Question: I am trying to make SVG responsive, so when window is re-sized, my svg will resize as well and fill parent div as it is when viewed first time.
Here is the fiddle - <URL>
'''
<div id="myConta">
<div id="myContaList"></div>
</div>
'''
'''
$(window).resize(OwResize);
function OwResize() {
$("#myConta").height(window.innerHeight - (window.innerHeight / 40));
}
var sideRectW = window.innerWidth / 20,
sideRectH = window.innerHeight / 20,
width = window.innerWidth - (window.innerWidth / 50),
height = window.innerHeight - (window.innerHeight / 40),
boxW = (width - sideRectW) / 4,
boxH = (height - sideRectH) / 4,
boxSize = boxW + boxH,
xPos1 = sideRectW,
xPos2 = boxW + sideRectW,
xPos3 = (boxW * 2) + sideRectW,
xPos4 = (boxW * 3) + sideRectW,
yPos1 = 0,
yPos2 = boxH,
yPos3 = boxH * 2,
yPos4 = boxH * 3;
var CreateRect = function (x, y, boxColor, boxId) {
svgContainer.append("rect")
.attr("x", x)
.attr("y", y)
.attr("id", "rectBox" + boxId)
.attr("width", boxW)
.attr("height", boxH)
.attr("fill", boxColor)
.attr("class", "hover_group")
.attr("preserveAspectRatio", "xMaxYMid meet")
.attr("viewBox", "0 0 " + $("#myConta").width() + $("#myConta").height())
.attr("onclick", "alert('haha');");
};
var CreateRectWithLength = function (x, y, w, h, boxColor) {
svgContainer.append("rect")
.attr("x", x)
.attr("y", y)
.attr("width", w)
.attr("height", h)
.attr("fill", boxColor);
};
var CreateText = function (x, y, text, textColor, size) {
svgContainer.append("text")
.attr("x", x)
.attr("y", y)
.attr("fill", textColor)
.attr("font-size", size)
.text(text);
};
var CreateText90 = function (x, y, text, textColor, size) {
svgContainer.append("text")
.attr("x", x)
.attr("y", y)
.attr("fill", textColor)
.attr("font-size", size)
.attr("transform", "rotate(-90," + x + 20 + ", " + y + ")")
.text(text);
};
var svgContainer = d3.select("#myConta")
.append("svg")
.attr("id", "myContasvg")
.attr("width", width)
.attr("height", height)
.attr("fill", "#2E2E2E")
.attr("float", "right")
.append("g");
CreateRectWithLength(0, 0, sideRectW, window.innerHeight, "Black");
CreateRectWithLength(0, height - sideRectH, width, sideRectH, "Black");
CreateText90(0, yPos3, "Sales", "white", 16);
CreateText(xPos3, height - sideRectH / 5, "Profit", "white", 16);
CreateText(sideRectW / 2, yPos1 + (boxH / 2), "3", "white", 12);
CreateText(sideRectW / 2, yPos2 + (boxH / 2), "2", "white", 12);
CreateText(sideRectW / 2, yPos3 + (boxH / 2), "1", "white", 12);
CreateText(sideRectW / 2, yPos4 + (boxH / 2), "0", "white", 12);
CreateText(xPos1 + (boxW / 2), height - sideRectH / 2, "0", "white", 12);
CreateText(xPos2 + (boxW / 2), height - sideRectH / 2, "1", "white", 12);
CreateText(xPos3 + (boxW / 2), height - sideRectH / 2, "2", "white", 12);
CreateText(xPos4 + (boxW / 2), height - sideRectH / 2, "3", "white", 12);
CreateRect(xPos1, yPos1, "#C0FC3E", 03);
CreateRect(xPos1, yPos2, "#60FC60", 02);
CreateRect(xPos1, yPos3, "#64FE2E", 01);
CreateRect(xPos1, yPos4, "#00FF00", 00);
CreateRect(xPos2, yPos1, "#F6FF33", 13);
CreateRect(xPos2, yPos2, "#AFFC3B", 12);
CreateRect(xPos2, yPos3, "#00FF00", 11);
CreateRect(xPos2, yPos4, "#64FE2E", 10);
CreateRect(xPos3, yPos1, "#FDB500", 23);
CreateRect(xPos3, yPos2, "#8DB723", 22);
CreateRect(xPos3, yPos3, "#AFFC3B", 21);
CreateRect(xPos3, yPos4, "#60FC60", 20);
CreateRect(xPos4, yPos1, "red", 33);
CreateRect(xPos4, yPos2, "#FDB500", 32);
CreateRect(xPos4, yPos3, "#F6FF33", 31);
CreateRect(xPos4, yPos4, "#C0FC3E", 30);
var rectContainer = d3.selectAll("#rectBox33");
var rectX = rectContainer.attr("x");
console.log(rectX);
'''
This is not exact what I am working on, but I tried to make it as close to working example as I could.

I want svg to resize and fill parent div automatically on window size.
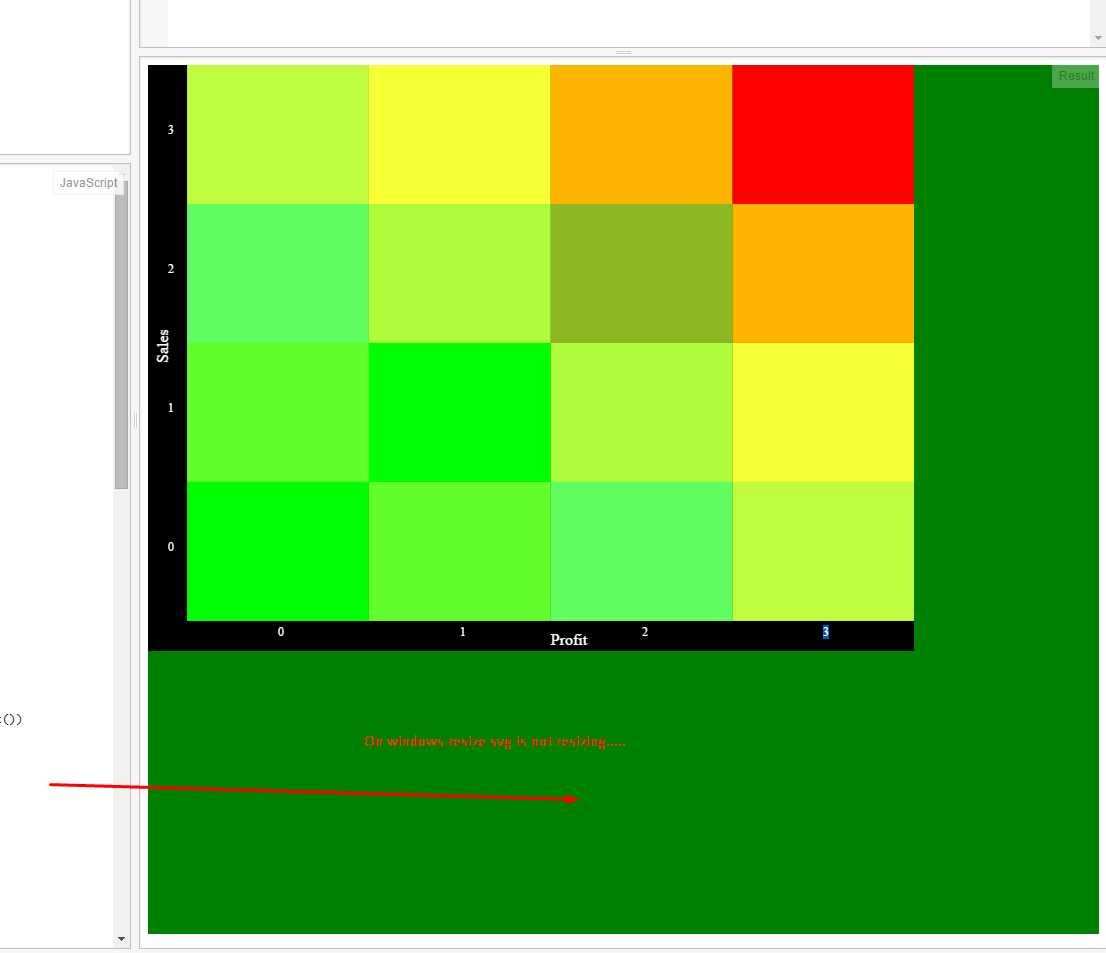
Answer: I don't know if this is what you were after, but how is this?
<URL>
You need to apply the 'viewBox' and 'preserveAspectRatio' attributes to your SVG. Also if you want the SVG to scale with its parent '<div>' then you should not set the width and height to fixed values. Instead leave them unset so that the default to the value "100%".